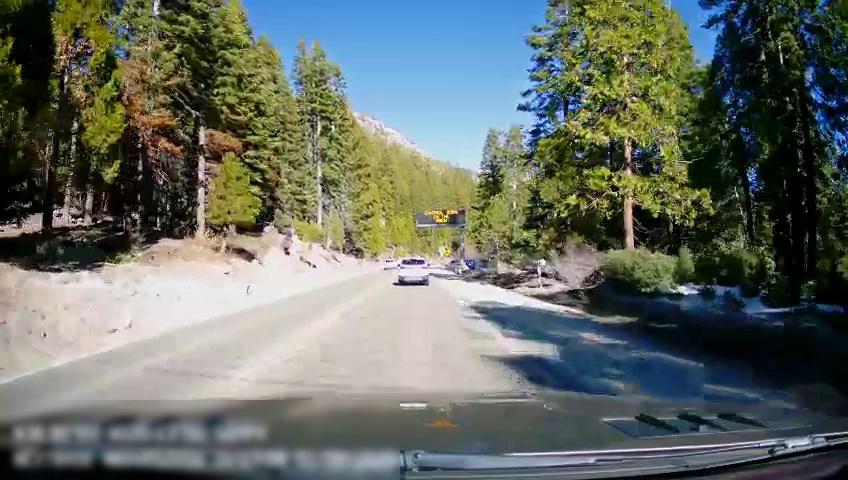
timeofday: Day
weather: Sunny
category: Drivable Space
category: Vehicles | SUV
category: Lanes | Opposite Lane
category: Traffic | Signs